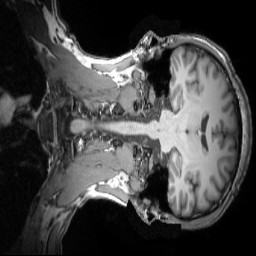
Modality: T1w
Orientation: coronal
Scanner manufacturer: siemens
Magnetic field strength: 3 T
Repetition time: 2.3 s
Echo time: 0.0033 s